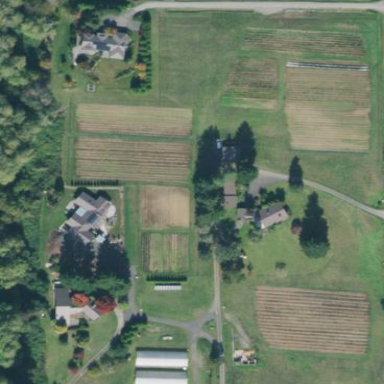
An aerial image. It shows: Farm.